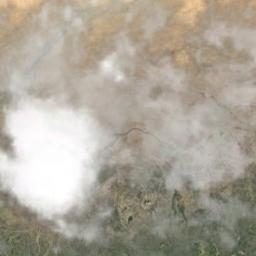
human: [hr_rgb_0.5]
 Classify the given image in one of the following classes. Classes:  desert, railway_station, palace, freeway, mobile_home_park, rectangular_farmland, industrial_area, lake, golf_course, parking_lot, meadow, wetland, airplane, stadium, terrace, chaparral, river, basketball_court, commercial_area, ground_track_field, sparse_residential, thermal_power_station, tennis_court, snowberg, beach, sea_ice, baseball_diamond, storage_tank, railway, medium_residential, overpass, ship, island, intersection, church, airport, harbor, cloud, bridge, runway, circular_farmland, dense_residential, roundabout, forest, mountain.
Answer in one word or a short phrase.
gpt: cloud